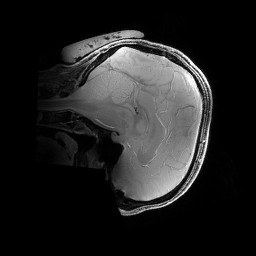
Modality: PDw
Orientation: sagittal
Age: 30
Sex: male
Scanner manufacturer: siemens
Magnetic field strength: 6.98 T
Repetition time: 1.38 s
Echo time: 0.00242 s